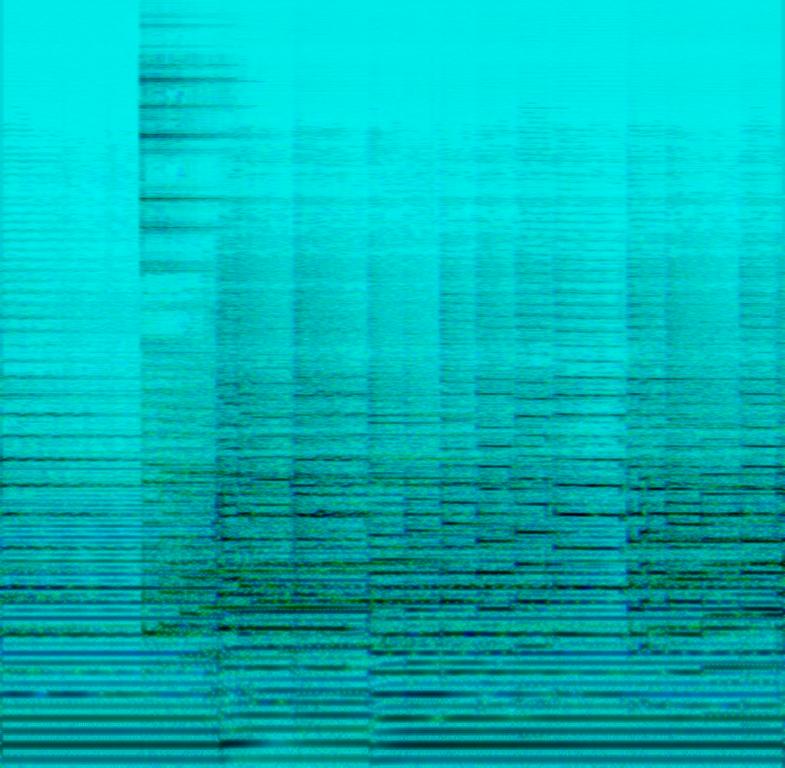
This is an instrumental occult rock piece. There is an electric guitar playing a simple melody with a minimal bass guitar backing. The atmosphere of this piece is sinister and unsettling, it gives the impression of a Satanic ritual about to commence. The tempo is slow. This music piece could be included in the soundtrack of a ritualistic horror movie/TV series or a video game of the similar genres.